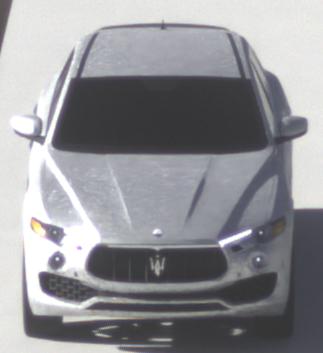
Make: Maserati
Model: Levante GT Hybrid
Detailed model: Levante
Model produced from: 2021/07
Model produced until: 2022/10
Doors: 4
Color: white
Road condition: dry road
Daytime: morning or afternoon
Contrast: high contrast